Chest X-ray:
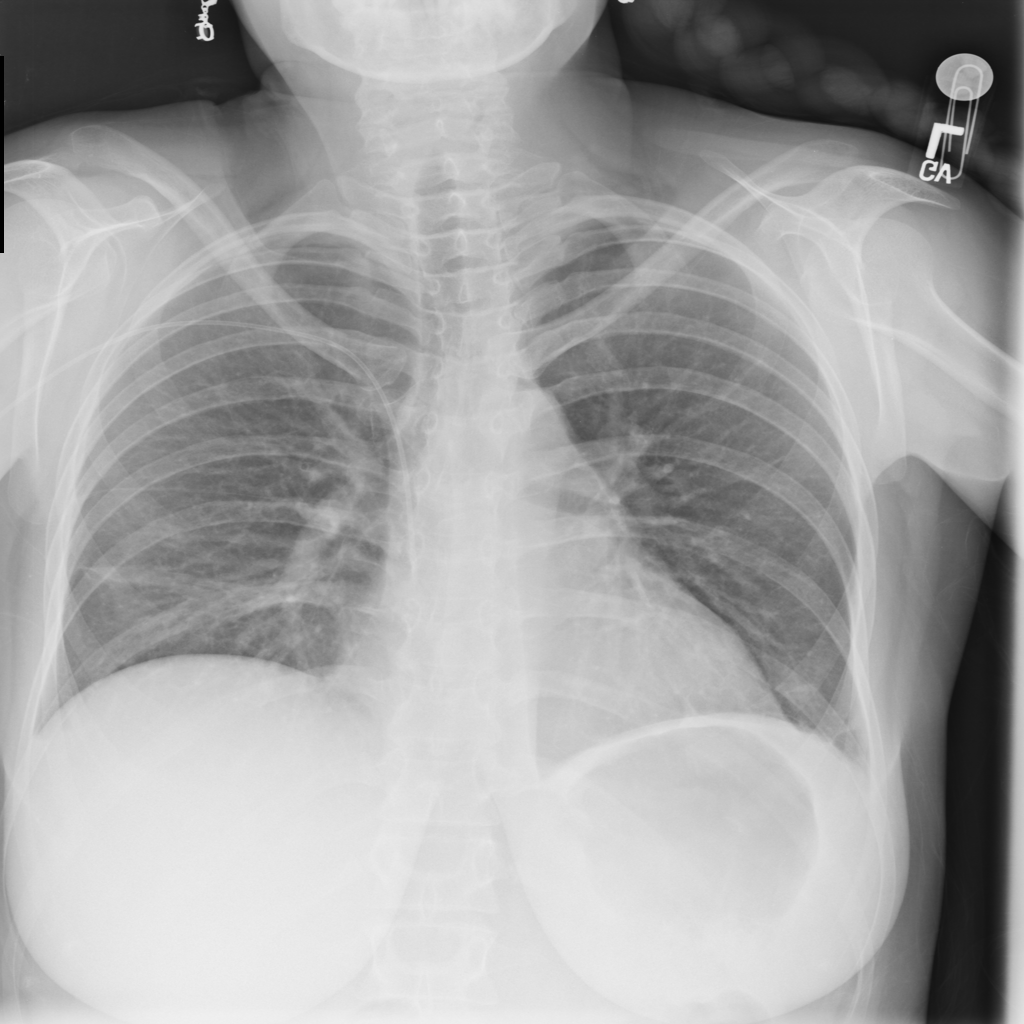
Findings: Consolidation
No abnormal finding: no